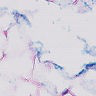
Metastatic tissue present: no